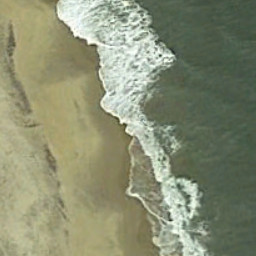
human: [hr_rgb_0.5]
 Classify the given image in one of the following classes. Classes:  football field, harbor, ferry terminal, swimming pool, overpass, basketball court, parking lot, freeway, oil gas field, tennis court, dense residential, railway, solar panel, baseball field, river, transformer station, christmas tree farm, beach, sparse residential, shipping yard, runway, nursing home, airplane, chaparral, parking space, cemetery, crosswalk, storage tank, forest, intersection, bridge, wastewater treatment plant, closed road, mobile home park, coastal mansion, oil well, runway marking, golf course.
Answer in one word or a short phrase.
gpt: beach